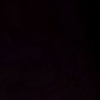
Label: space